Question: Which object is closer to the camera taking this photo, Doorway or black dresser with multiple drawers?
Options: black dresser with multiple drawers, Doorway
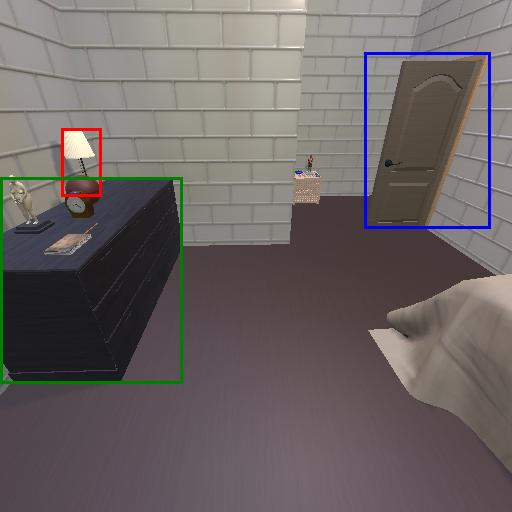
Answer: black dresser with multiple drawers